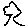
Label: tree